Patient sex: M
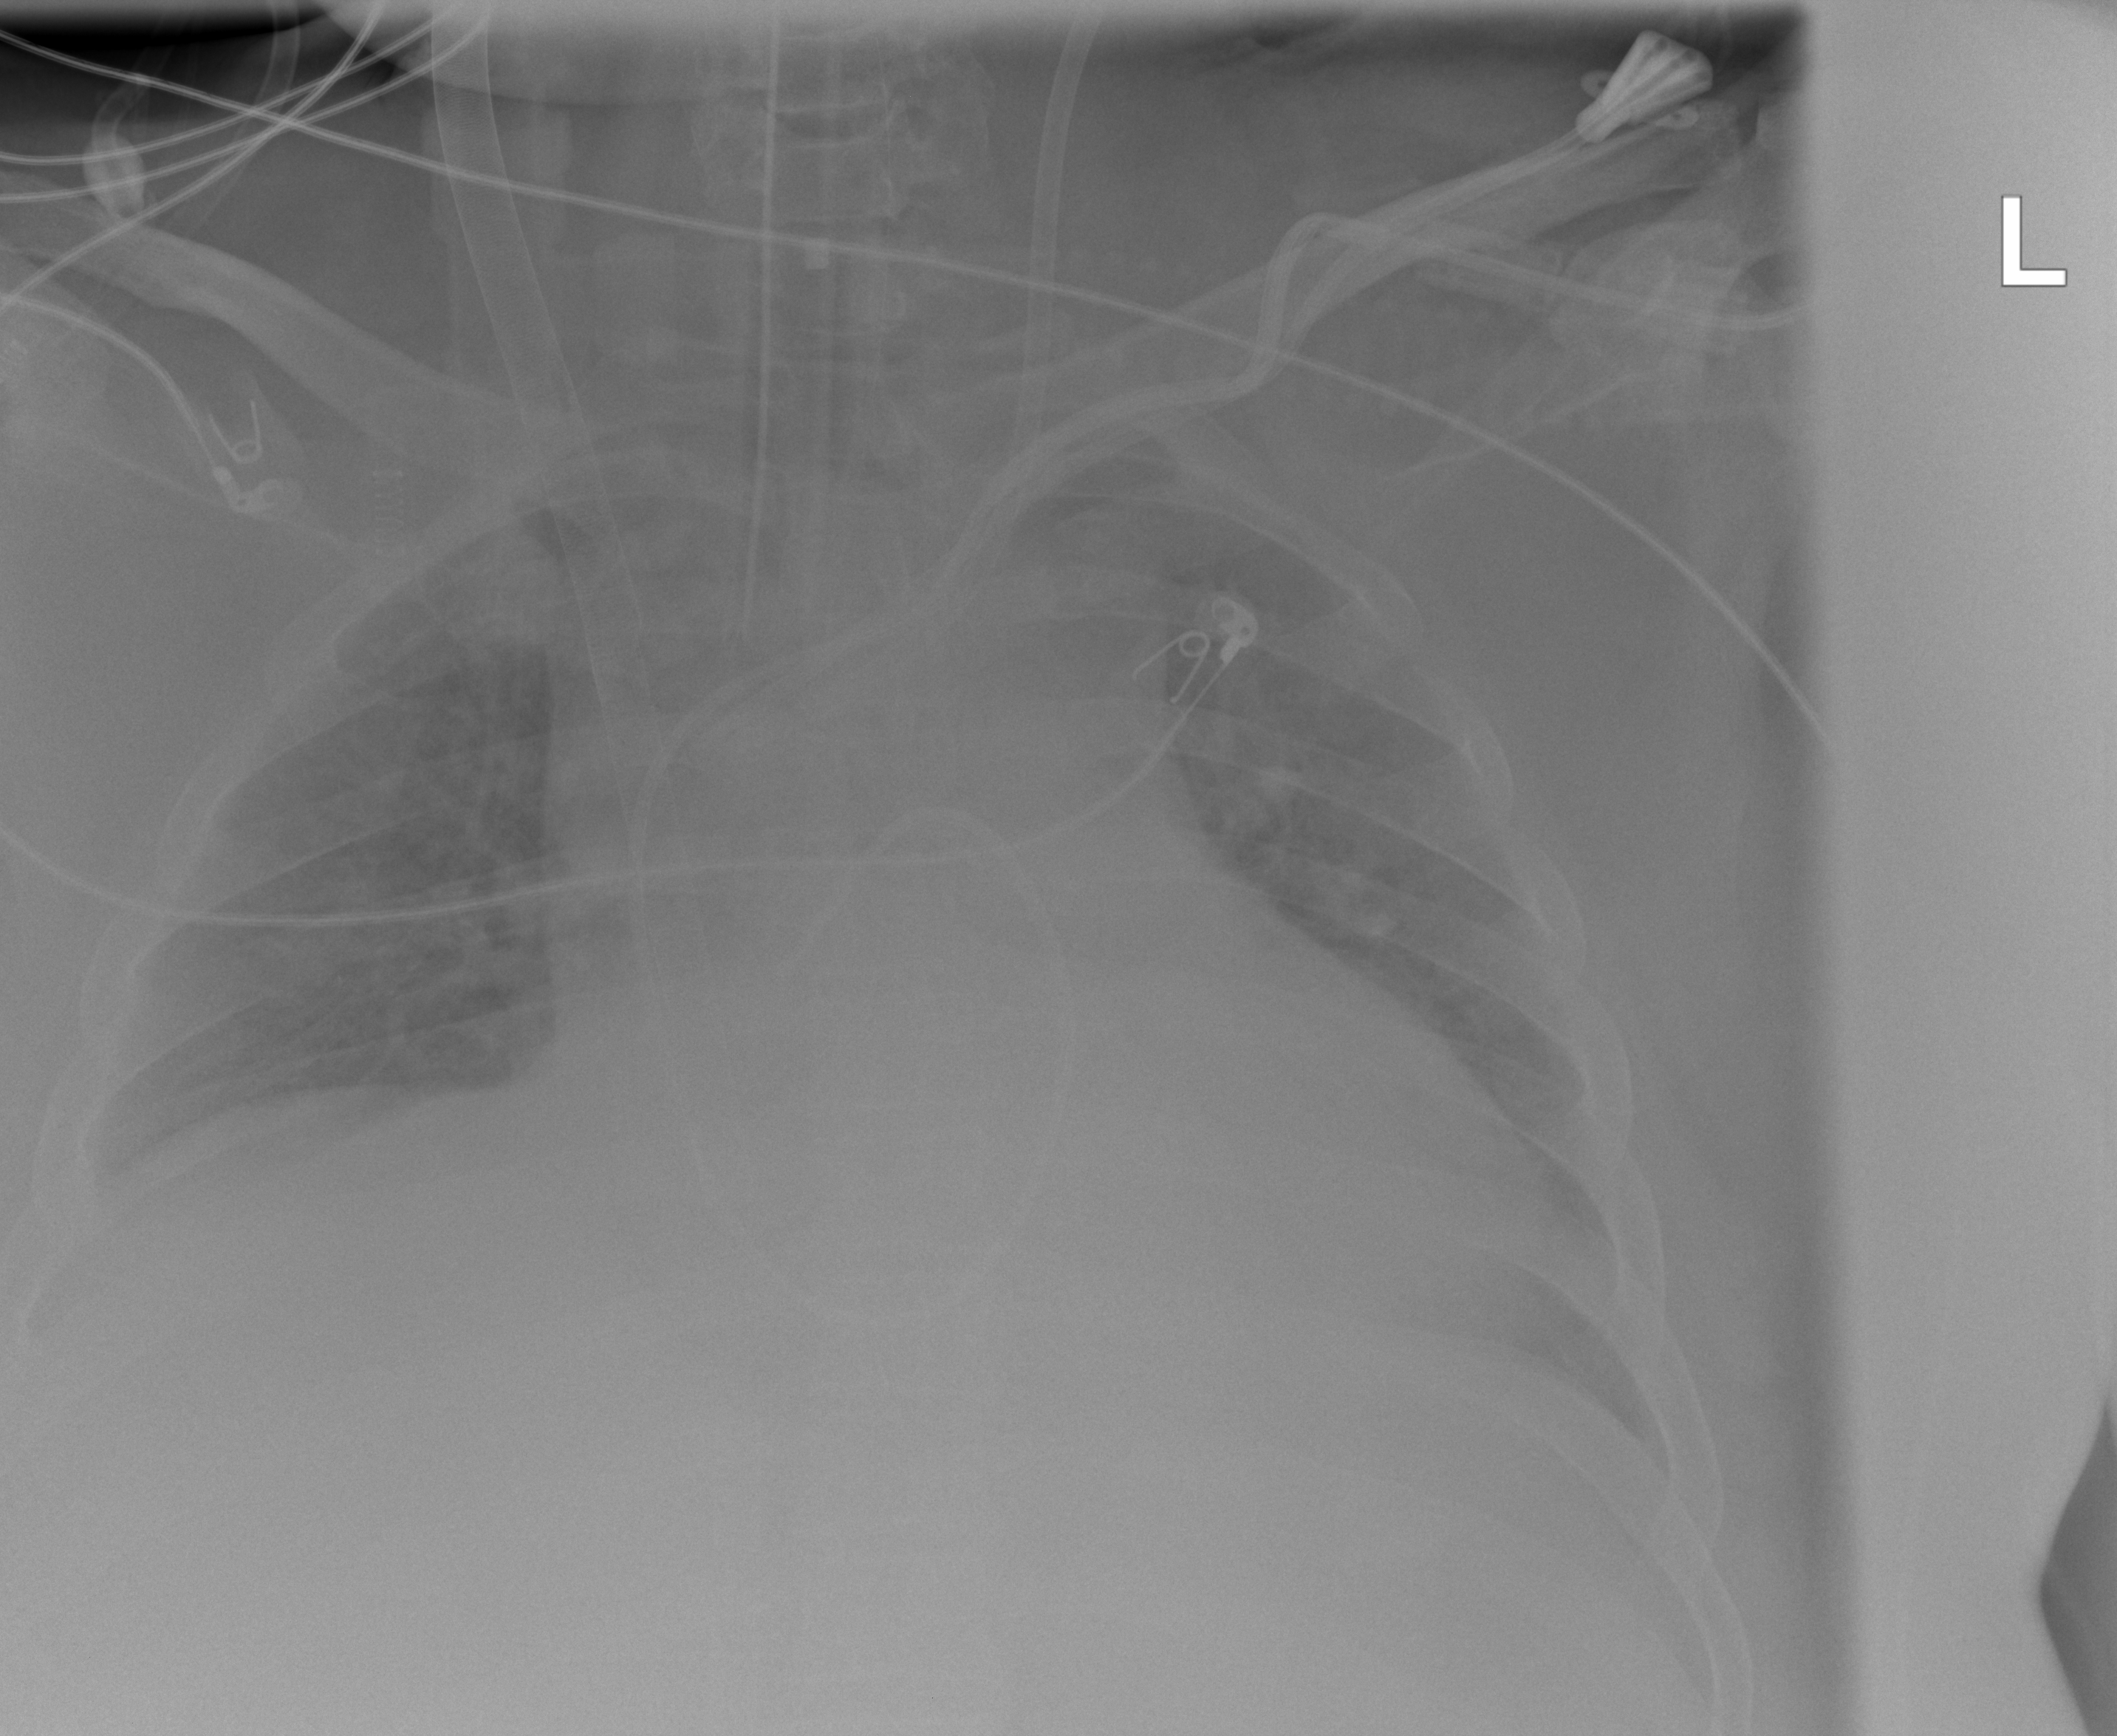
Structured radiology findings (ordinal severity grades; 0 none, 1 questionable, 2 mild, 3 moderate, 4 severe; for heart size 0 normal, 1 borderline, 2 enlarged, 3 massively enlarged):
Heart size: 1
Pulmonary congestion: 2
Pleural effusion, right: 2
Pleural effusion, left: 2
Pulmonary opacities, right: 0
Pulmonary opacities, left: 1
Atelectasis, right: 2
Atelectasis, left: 2